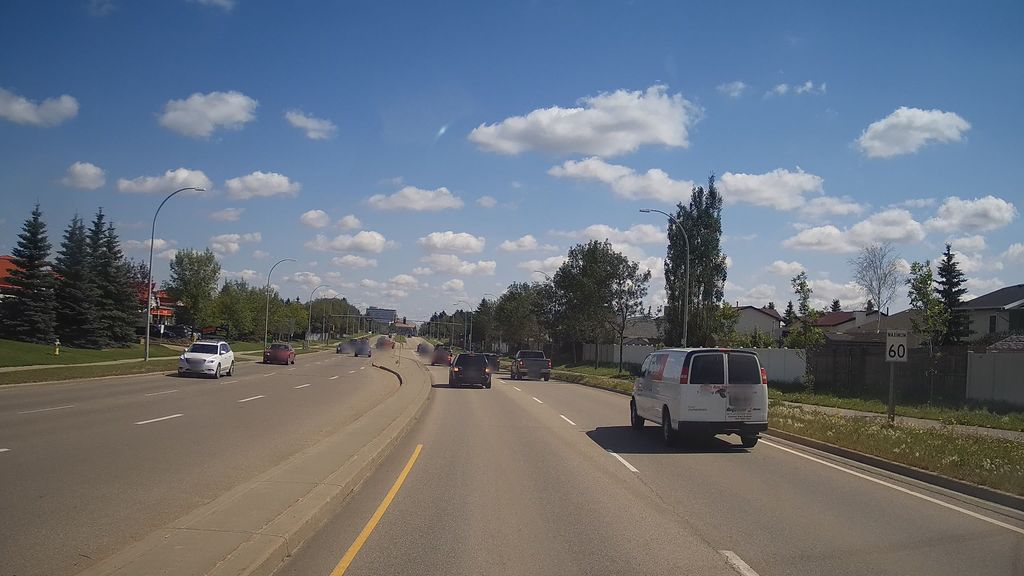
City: edmonton